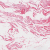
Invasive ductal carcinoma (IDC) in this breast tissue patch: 0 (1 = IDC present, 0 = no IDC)